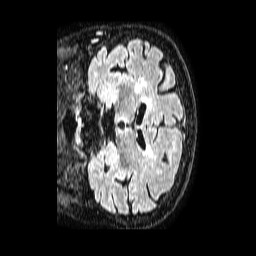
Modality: FLAIR
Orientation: coronal
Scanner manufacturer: philips
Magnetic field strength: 1.5 T
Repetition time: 4.8 s
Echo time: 0.3 s